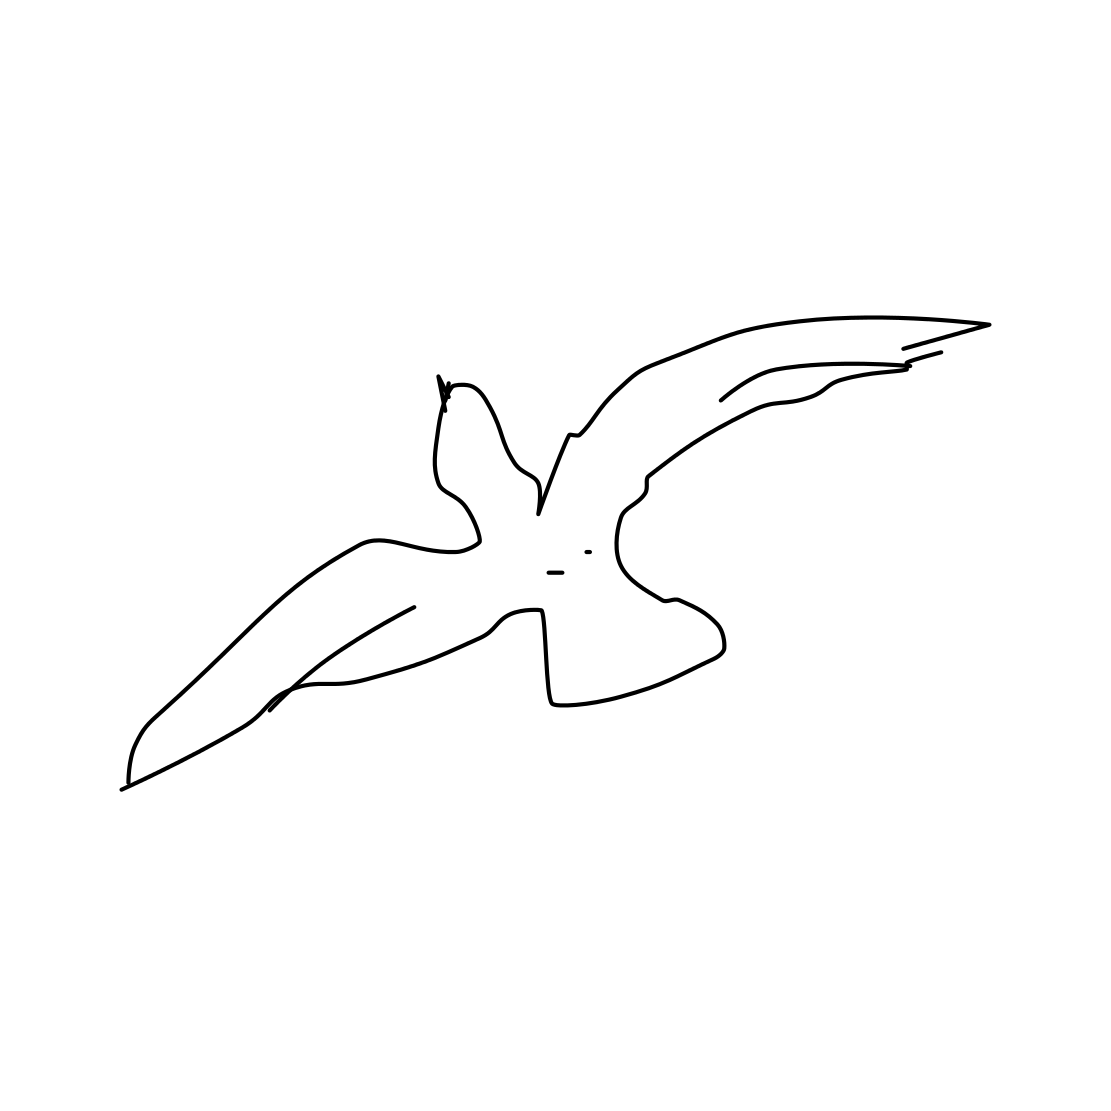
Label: seagull